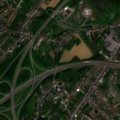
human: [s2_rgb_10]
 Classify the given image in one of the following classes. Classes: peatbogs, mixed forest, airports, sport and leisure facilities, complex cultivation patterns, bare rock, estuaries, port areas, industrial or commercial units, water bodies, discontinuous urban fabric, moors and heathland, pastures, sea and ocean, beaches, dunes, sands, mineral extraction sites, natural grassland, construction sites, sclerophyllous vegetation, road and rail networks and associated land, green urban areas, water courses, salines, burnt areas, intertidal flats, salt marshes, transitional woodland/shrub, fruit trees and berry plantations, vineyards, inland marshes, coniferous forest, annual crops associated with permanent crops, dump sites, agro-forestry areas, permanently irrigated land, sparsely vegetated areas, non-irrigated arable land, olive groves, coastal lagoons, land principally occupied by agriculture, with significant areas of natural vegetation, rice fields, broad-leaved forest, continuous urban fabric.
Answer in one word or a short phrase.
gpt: discontinuous urban fabric, road and rail networks and associated land, green urban areas, complex cultivation patterns